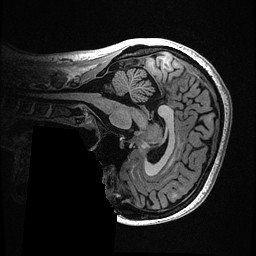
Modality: T1w
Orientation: sagittal
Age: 28
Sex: female
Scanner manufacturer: ge
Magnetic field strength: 3 T
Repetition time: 0.006952 s
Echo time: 0.00292 s